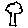
Label: tree